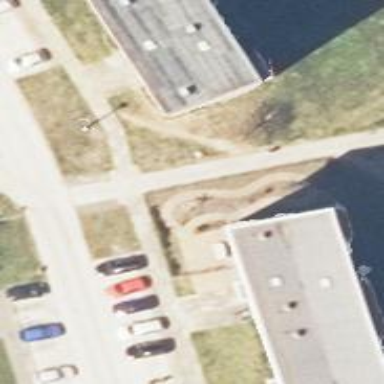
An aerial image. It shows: Footway made of concrete plates.